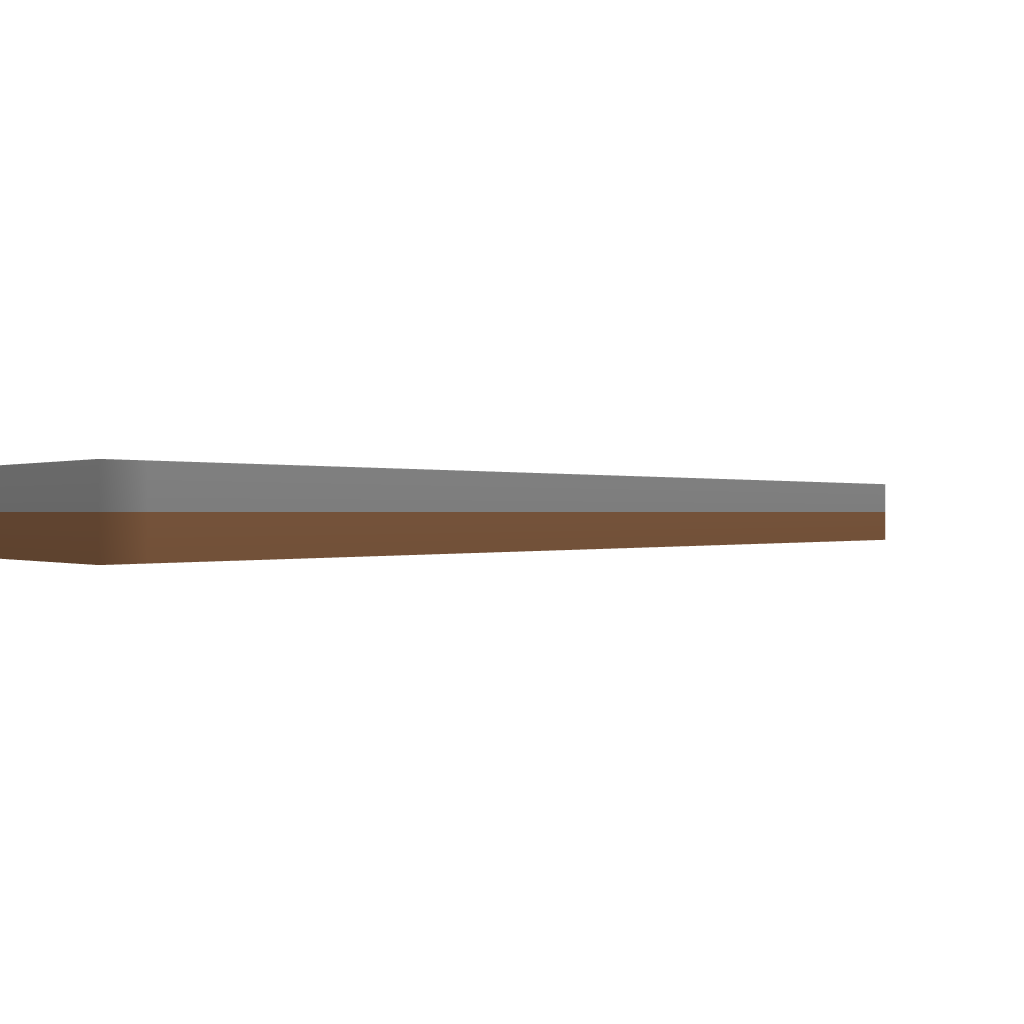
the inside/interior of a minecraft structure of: Big House